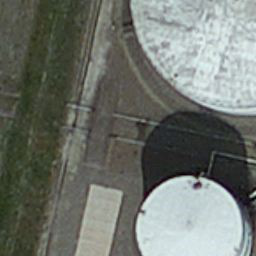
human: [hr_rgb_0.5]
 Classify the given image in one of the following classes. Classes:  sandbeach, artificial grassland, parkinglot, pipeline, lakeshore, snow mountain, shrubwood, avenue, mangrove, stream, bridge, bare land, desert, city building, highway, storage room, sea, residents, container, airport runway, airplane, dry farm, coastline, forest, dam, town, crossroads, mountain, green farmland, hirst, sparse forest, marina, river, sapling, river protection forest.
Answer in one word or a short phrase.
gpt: storage room